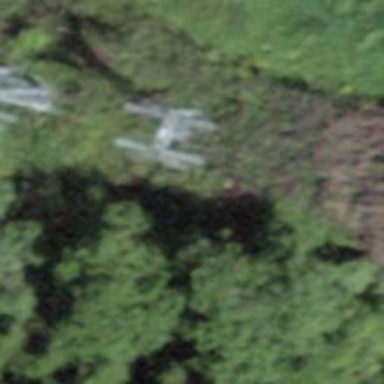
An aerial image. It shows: Pylon used for aerialway.